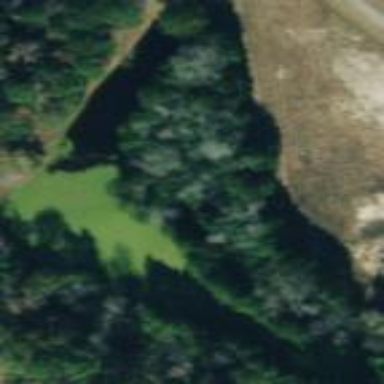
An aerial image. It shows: Serene pond.